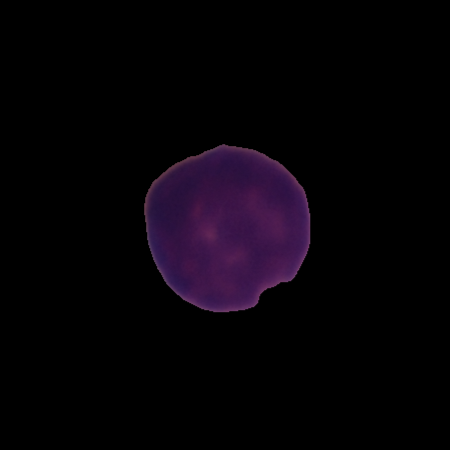
Label: healthy